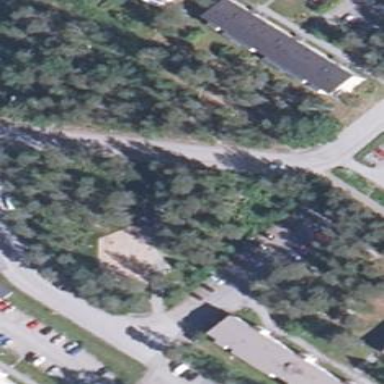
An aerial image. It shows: Parking area with surface.